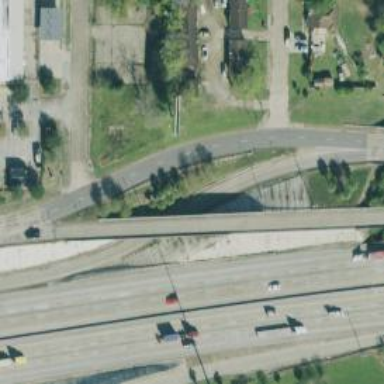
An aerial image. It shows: Secondary road with frontage road alongside.